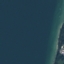
Label: SeaLake